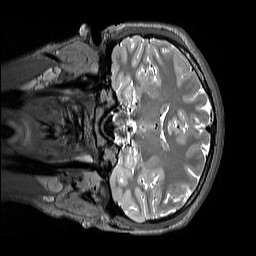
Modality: T2w
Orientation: coronal
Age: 12
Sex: female
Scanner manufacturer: siemens
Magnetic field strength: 3 T
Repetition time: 3.2 s
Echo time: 0.408 s